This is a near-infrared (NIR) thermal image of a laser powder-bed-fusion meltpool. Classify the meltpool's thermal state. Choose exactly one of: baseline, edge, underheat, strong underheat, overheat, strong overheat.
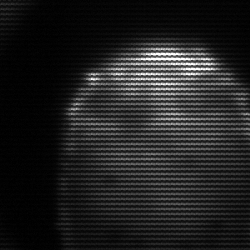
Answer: edge